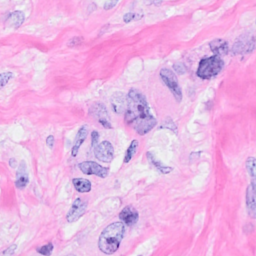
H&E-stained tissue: Breast